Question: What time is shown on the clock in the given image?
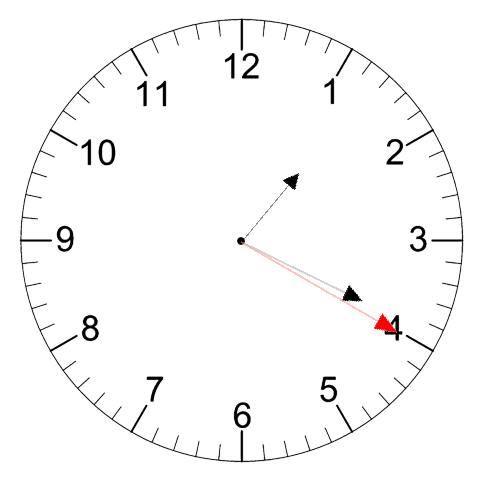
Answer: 01:19:20